Question: I have kendo grid and its have filterable "true", when click on filter icon,it displays like below.When we enter the text in filter box,half of the letters are displayed only.Is it possible to increment the size of text-boxes in filter?
What is problem here?And how to resolve this problem?

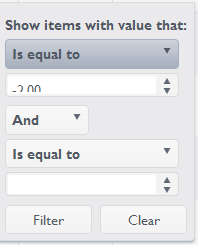
Answer: You just try to increase the text box height
Once try this
'''
.k-numeric-wrap .k-input
{
height:23px
}
'''